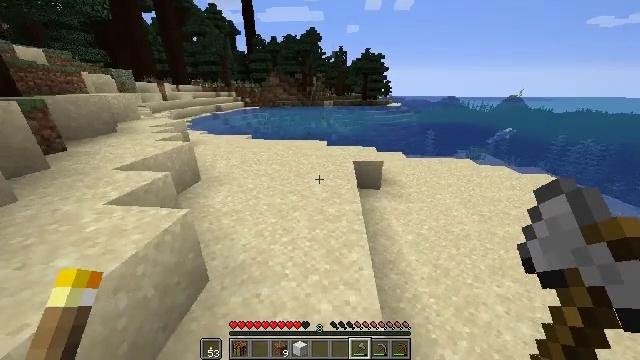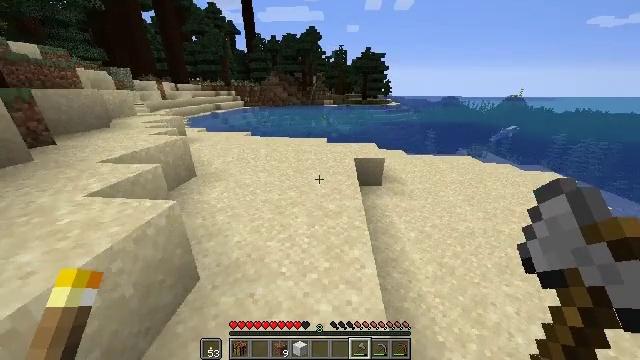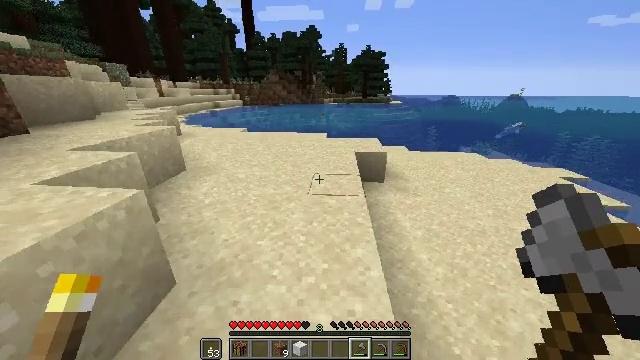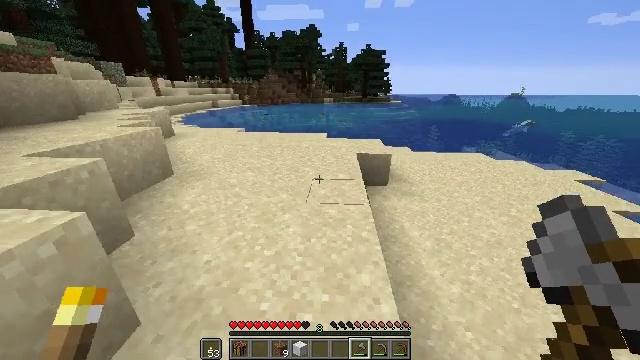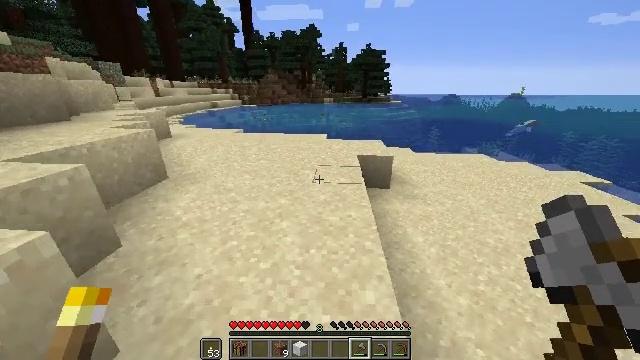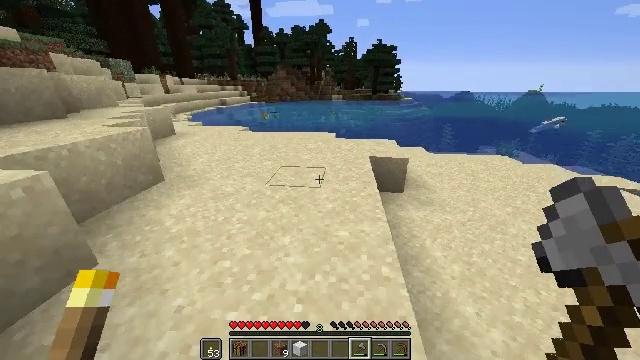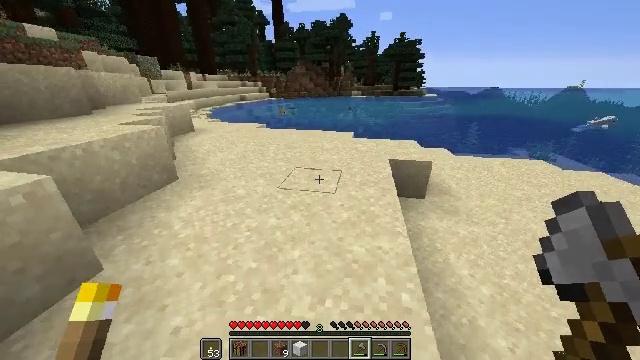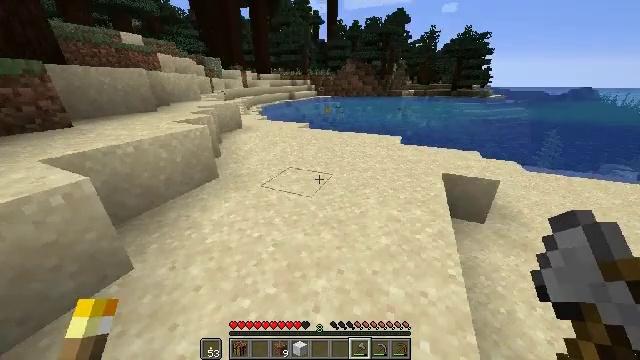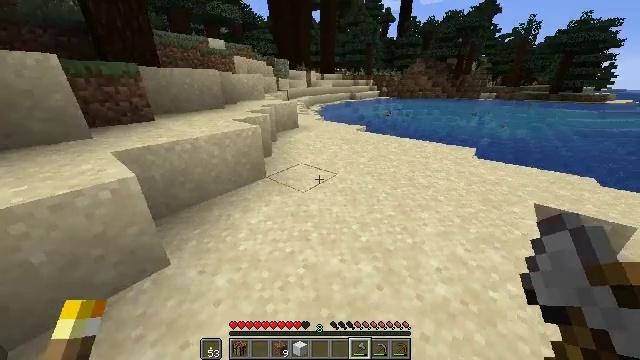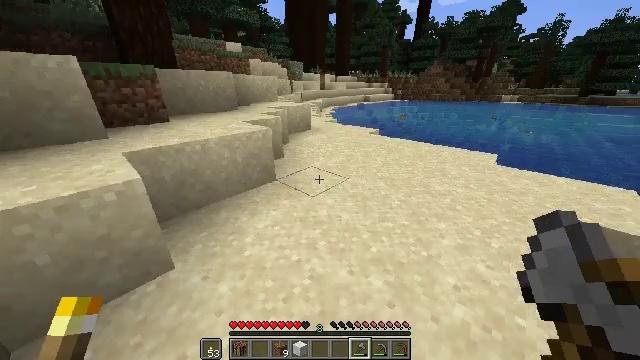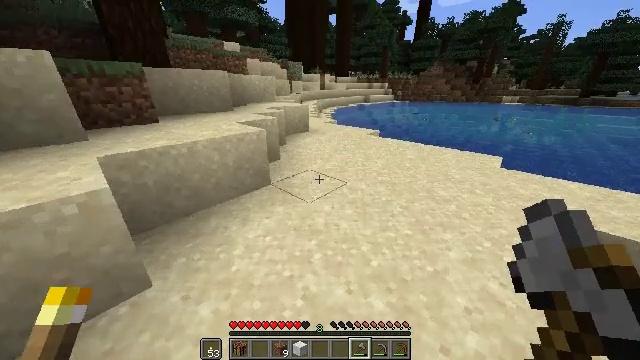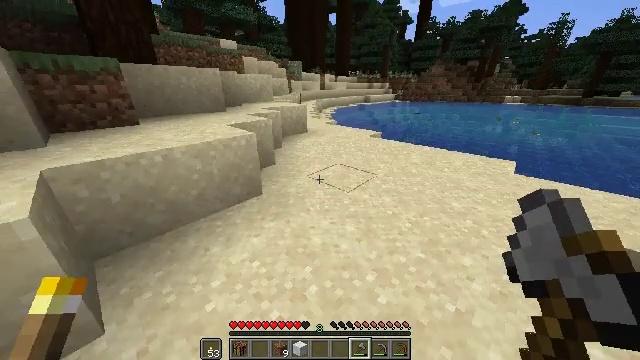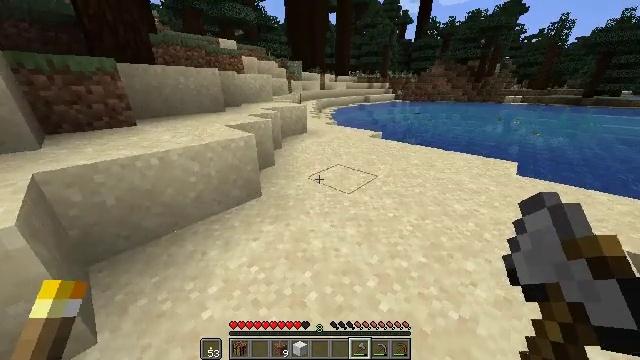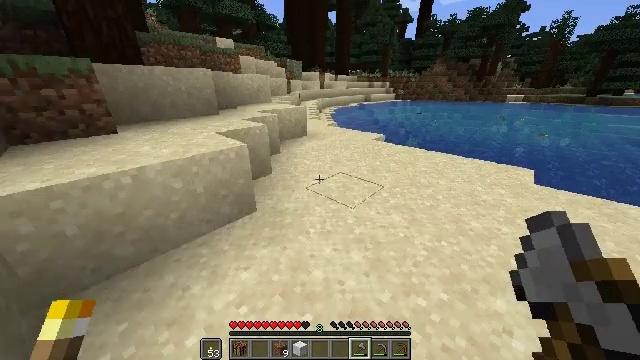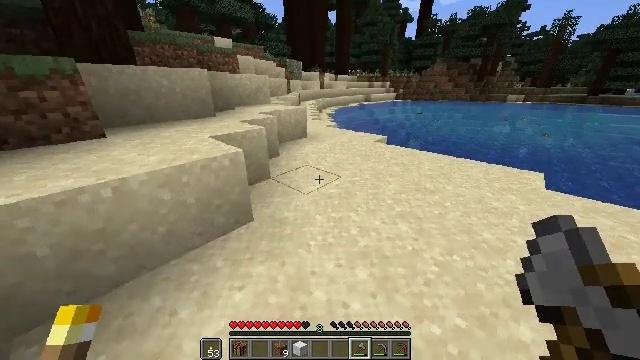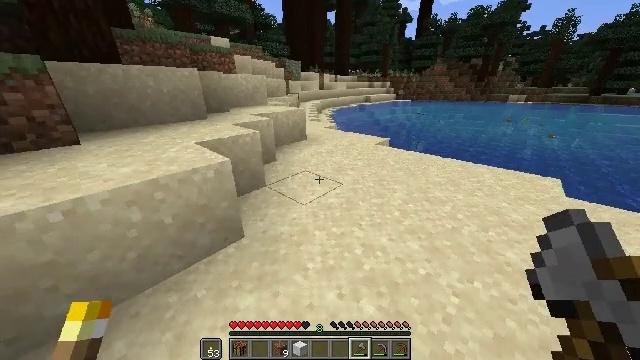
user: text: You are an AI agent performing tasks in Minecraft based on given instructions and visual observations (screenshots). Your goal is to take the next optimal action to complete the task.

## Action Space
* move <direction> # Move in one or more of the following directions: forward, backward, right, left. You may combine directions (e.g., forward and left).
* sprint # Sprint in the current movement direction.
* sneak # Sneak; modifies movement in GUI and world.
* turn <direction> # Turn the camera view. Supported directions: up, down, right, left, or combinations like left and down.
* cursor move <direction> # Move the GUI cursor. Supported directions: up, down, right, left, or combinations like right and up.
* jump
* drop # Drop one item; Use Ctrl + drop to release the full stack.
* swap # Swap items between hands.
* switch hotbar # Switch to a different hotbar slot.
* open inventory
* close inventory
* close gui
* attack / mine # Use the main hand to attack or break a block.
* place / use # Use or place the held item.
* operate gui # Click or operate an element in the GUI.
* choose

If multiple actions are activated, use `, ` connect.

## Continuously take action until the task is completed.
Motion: motion action
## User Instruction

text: Dig up some sand.
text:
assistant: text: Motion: move forward, sprint
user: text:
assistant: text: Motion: move forward, sprint
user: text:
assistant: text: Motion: move forward, sprint
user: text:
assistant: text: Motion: move forward, sprint
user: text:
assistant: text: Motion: move forward, sprint, turn left
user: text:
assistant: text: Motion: move forward, sprint, turn left
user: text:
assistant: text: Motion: move forward, sprint, turn left
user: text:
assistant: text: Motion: move forward, sprint, turn left
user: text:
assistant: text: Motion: move forward, sprint, turn left
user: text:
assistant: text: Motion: move forward, sprint
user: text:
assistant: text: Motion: move forward, sprint
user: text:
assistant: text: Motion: move forward, sprint
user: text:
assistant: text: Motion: move forward, sprint
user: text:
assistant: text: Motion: move forward, sprint
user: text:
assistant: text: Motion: move forward and move right, sprint
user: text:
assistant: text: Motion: move forward and move right, sprint
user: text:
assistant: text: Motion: move forward and move right, sprint
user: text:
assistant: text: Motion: move forward and move right, sprint
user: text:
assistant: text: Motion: move forward and move right, sprint
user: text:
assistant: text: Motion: move forward and move right, sprint
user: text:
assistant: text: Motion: move forward and move right
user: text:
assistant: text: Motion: move forward and move right
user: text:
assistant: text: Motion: move forward and move right
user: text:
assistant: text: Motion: move forward and move right, sprint
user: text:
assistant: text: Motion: move forward and move right, sprint
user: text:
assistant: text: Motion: move forward and move right, sprint
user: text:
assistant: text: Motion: move forward and move right
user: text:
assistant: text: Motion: move forward and move right
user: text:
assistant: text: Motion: move forward
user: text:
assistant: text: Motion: no_op